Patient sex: F
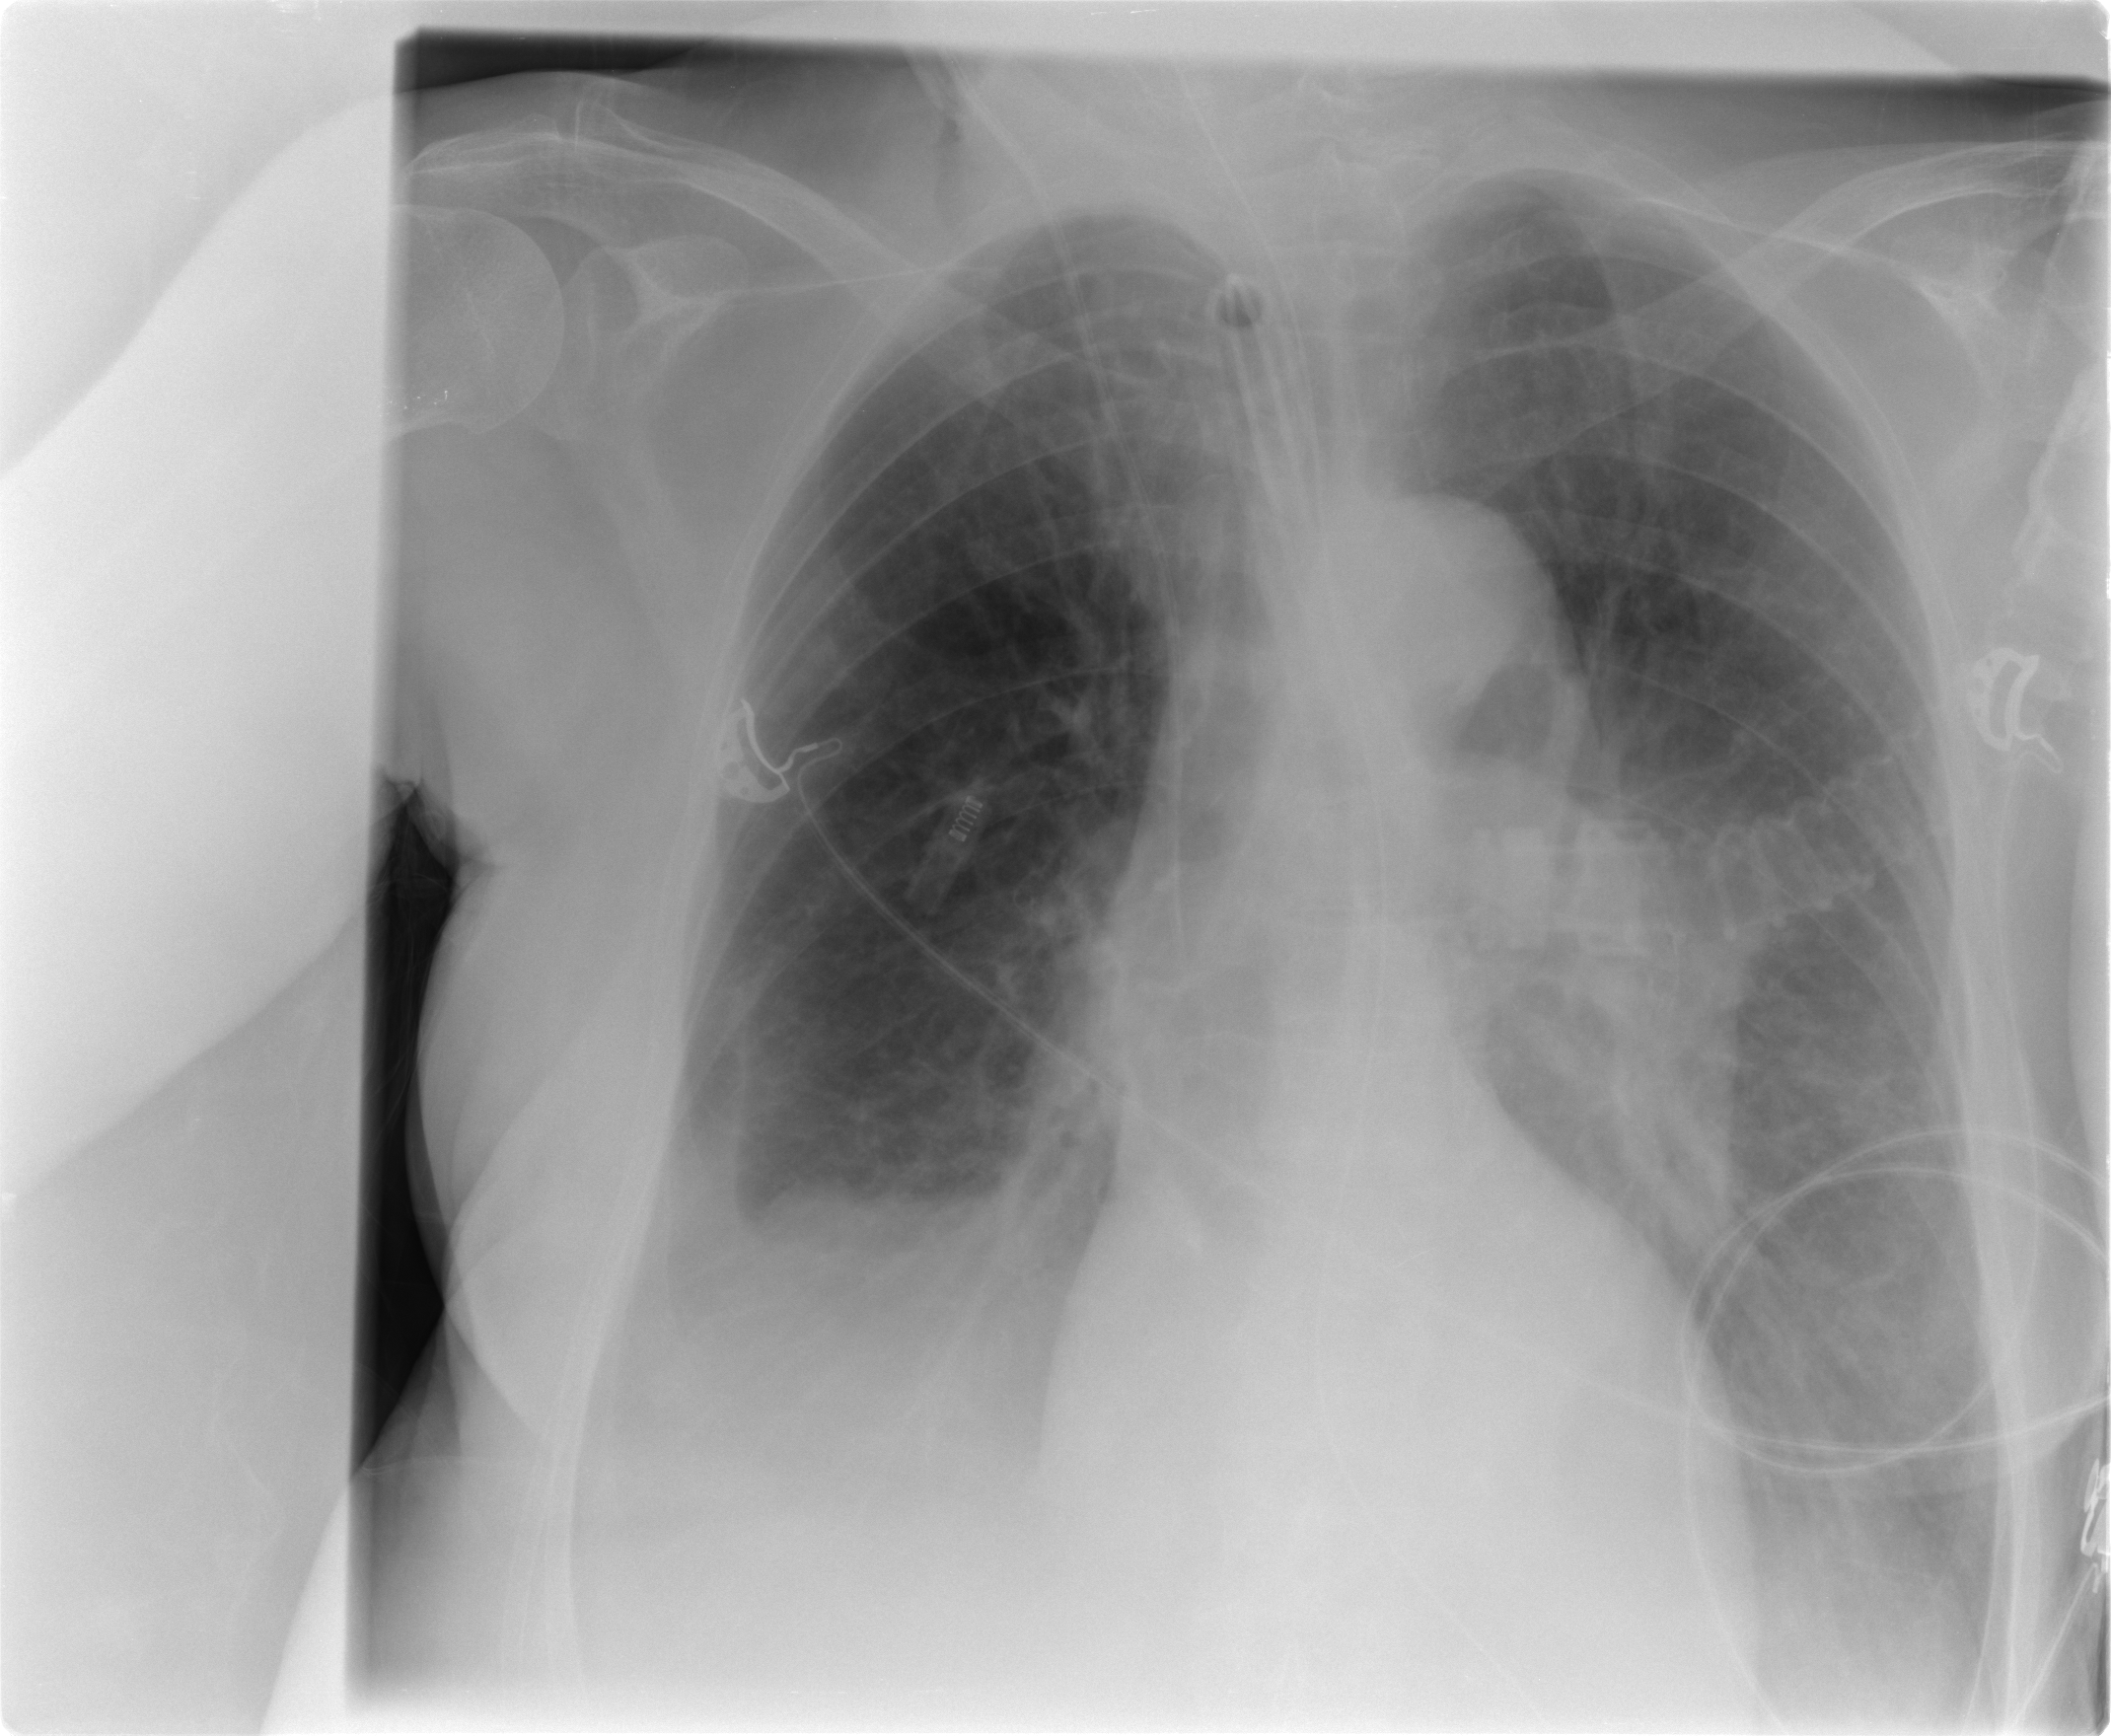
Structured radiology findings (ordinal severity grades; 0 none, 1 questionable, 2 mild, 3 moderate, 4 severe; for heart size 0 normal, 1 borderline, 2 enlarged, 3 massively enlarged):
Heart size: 0
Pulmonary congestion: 3
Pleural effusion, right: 3
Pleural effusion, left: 3
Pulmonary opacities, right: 1
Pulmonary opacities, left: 1
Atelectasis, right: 2
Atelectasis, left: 2